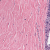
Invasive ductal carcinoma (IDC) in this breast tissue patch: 0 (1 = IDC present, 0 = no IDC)